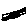
Label: moon